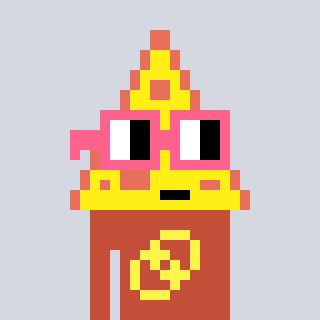
a pixel art character with square pink glasses, a pizza-shaped head and a rust-colored body on a cool background